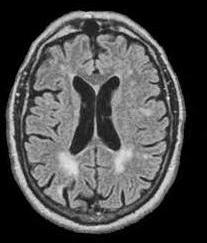
Label: notumor